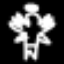
Label: angel